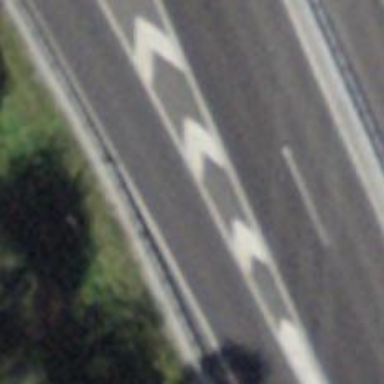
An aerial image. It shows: Road with "give way" sign.